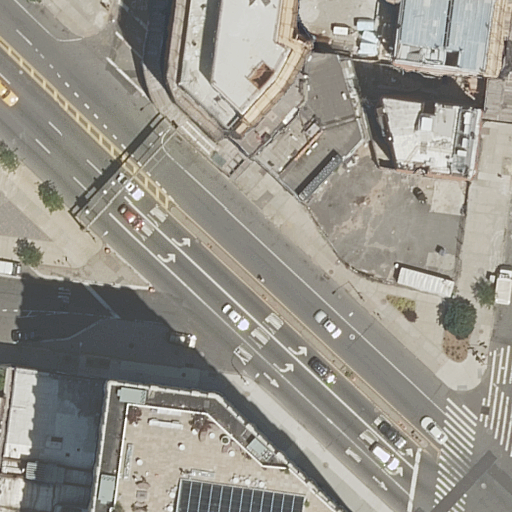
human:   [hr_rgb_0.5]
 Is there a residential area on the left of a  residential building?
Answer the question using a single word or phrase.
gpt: yes

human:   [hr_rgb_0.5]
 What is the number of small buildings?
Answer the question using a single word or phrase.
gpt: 0

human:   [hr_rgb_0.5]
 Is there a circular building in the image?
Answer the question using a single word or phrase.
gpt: no

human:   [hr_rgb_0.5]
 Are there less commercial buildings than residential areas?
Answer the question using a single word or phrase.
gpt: yes

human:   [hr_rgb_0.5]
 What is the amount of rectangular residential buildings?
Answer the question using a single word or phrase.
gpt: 5

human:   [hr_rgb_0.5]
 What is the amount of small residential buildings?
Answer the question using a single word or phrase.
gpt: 0

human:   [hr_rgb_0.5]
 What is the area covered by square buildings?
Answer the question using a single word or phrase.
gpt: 0m2

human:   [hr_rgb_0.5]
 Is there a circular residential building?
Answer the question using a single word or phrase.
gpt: no

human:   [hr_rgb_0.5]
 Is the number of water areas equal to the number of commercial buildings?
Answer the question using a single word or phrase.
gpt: yes

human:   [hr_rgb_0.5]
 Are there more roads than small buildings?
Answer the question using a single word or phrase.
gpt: yes

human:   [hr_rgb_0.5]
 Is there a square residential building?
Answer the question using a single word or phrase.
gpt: no

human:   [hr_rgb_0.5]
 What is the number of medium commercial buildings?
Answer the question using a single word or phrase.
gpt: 0

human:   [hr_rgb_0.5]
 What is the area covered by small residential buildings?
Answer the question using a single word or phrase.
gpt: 0m2

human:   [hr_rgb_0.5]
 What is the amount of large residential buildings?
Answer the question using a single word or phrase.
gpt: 3

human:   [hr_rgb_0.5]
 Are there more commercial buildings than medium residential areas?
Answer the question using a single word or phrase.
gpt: no

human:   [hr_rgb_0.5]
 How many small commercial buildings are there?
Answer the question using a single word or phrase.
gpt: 0

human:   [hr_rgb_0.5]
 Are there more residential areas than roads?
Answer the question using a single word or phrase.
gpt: no

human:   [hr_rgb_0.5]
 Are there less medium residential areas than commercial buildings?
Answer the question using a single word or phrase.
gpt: no

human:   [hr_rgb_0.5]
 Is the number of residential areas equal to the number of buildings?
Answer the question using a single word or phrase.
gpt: no

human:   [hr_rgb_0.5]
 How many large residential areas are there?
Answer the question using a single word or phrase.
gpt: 1

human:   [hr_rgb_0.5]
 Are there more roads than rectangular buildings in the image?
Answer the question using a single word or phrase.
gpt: yes

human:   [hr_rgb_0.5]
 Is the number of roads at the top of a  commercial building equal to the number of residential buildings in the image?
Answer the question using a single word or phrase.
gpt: no

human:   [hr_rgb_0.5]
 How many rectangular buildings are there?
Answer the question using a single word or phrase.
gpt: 5

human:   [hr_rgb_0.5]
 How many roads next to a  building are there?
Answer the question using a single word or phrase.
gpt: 16

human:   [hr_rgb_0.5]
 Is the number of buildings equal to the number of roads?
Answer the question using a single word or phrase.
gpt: no

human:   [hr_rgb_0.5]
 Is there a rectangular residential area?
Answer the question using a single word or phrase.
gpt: yes

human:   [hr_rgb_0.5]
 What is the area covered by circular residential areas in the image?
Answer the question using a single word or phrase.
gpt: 0m2

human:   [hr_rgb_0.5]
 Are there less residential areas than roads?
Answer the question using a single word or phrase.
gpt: yes

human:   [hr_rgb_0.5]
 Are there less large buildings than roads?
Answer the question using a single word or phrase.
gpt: yes

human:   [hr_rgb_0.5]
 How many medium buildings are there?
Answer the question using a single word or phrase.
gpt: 6

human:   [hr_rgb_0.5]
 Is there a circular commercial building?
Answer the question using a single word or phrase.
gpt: no

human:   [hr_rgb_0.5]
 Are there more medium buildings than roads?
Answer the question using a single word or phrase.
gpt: no

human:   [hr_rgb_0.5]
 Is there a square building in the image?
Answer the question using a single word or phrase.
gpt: no

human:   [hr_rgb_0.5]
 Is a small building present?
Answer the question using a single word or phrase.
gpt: no

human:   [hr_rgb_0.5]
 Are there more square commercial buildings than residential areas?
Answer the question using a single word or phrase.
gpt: no

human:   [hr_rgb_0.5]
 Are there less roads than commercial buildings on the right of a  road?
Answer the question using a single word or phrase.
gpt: no